Interaction volume radius: 5 \u00c5
Interaction volume height: 30 \u00c5
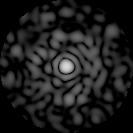
Disorder parameter: 0.8216